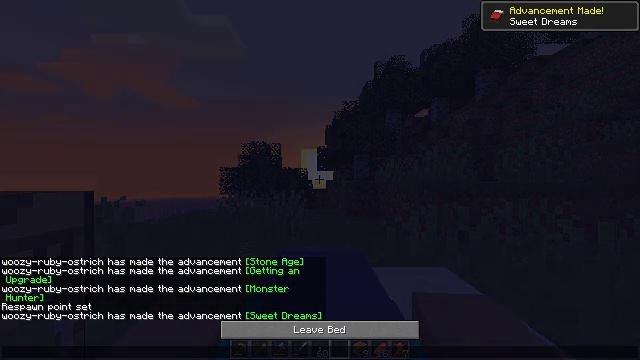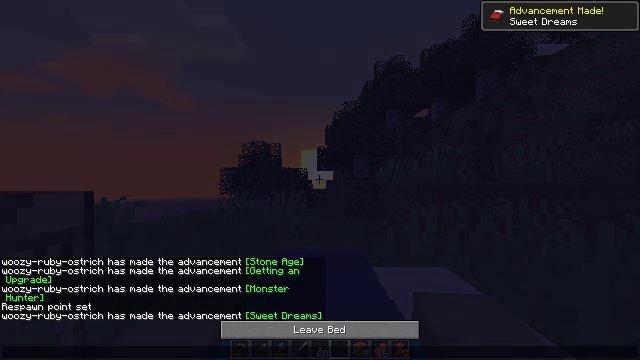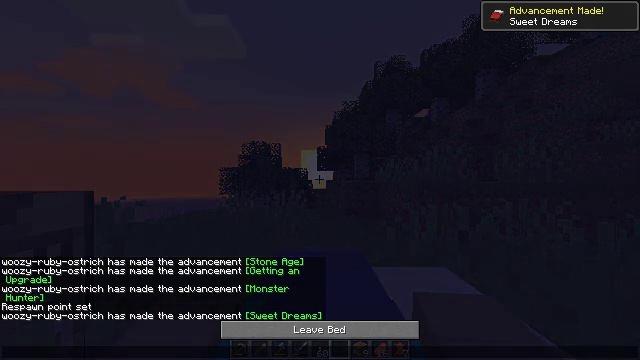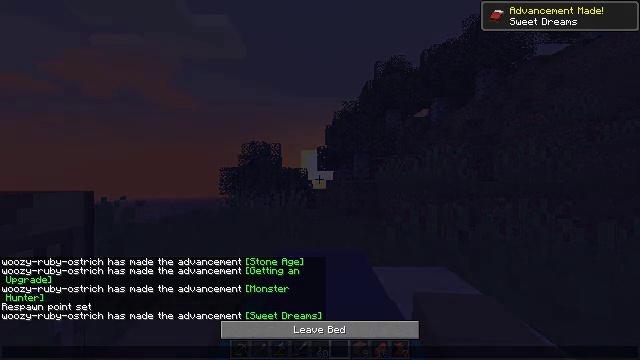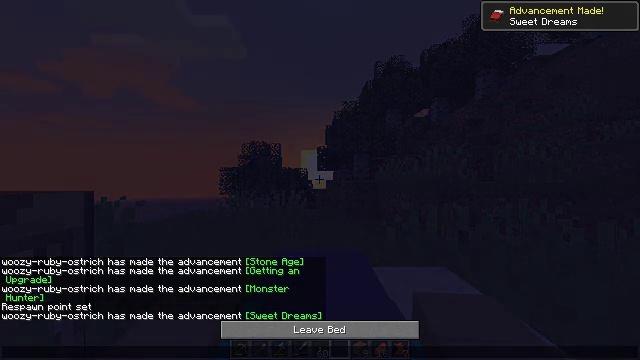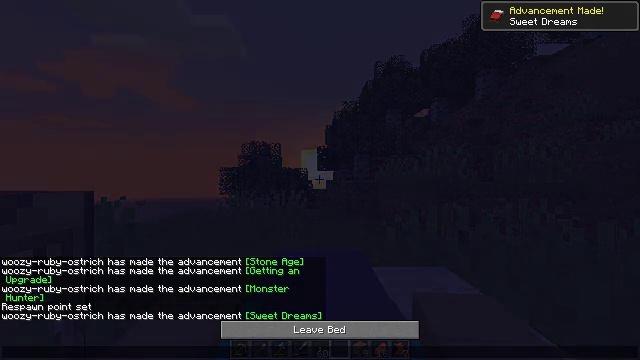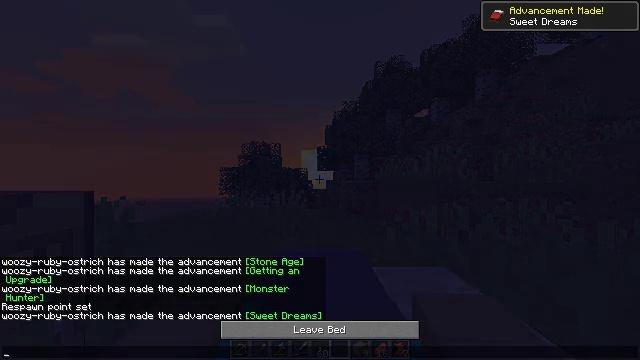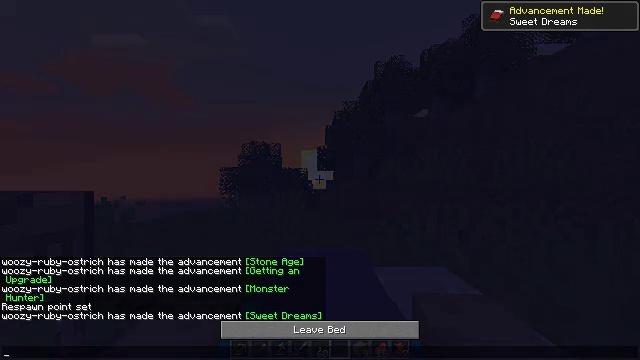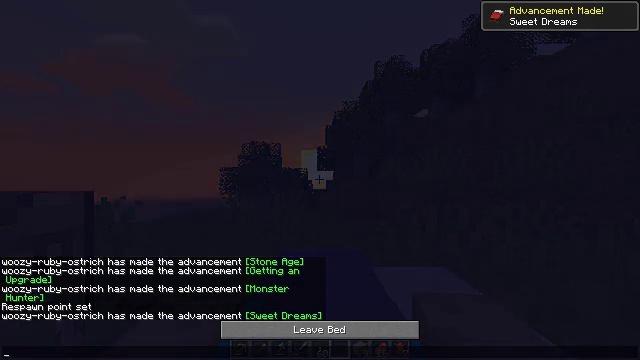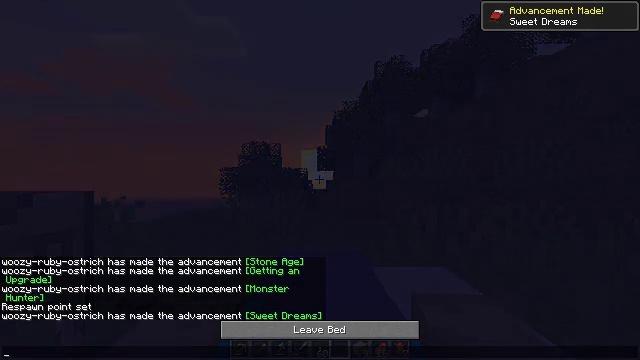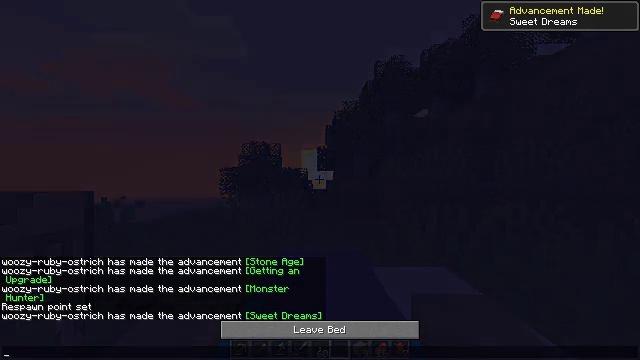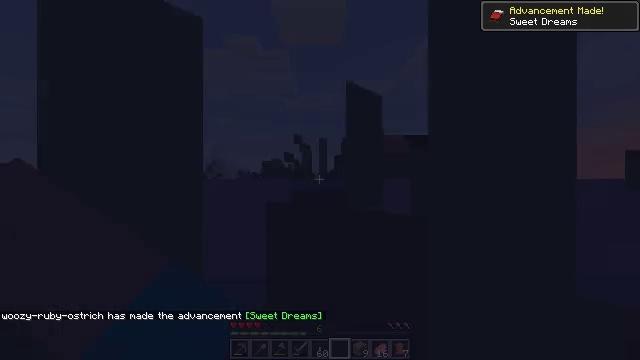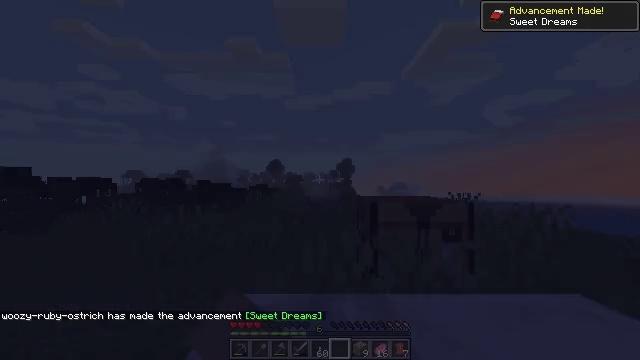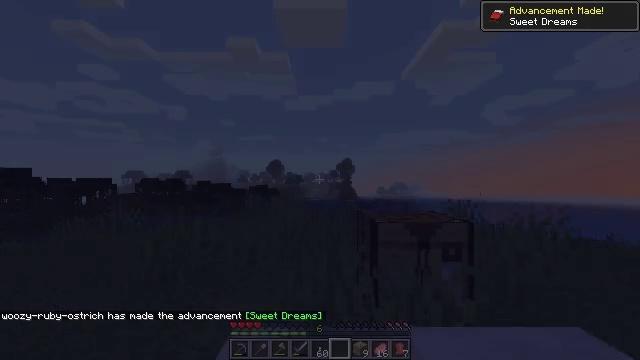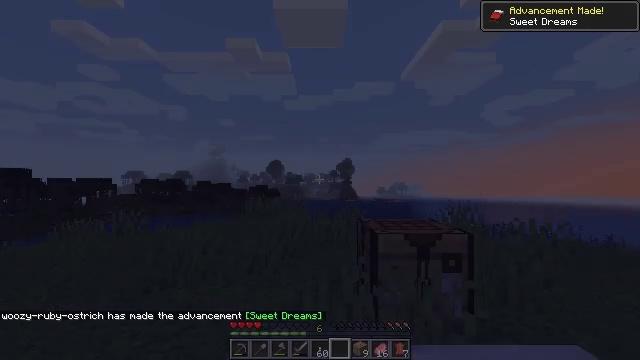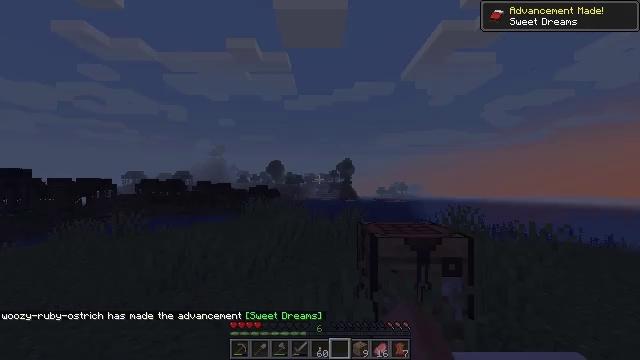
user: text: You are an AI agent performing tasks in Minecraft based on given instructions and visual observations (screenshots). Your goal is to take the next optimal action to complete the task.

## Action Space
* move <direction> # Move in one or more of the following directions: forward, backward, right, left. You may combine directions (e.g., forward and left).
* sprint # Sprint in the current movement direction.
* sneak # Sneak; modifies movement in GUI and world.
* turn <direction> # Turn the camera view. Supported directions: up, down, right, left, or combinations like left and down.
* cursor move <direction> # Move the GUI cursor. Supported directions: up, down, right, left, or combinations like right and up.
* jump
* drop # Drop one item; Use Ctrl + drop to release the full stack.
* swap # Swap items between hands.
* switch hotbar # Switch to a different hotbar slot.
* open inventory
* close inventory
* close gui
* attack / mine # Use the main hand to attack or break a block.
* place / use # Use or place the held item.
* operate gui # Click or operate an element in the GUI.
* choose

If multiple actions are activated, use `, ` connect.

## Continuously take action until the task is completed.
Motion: motion action
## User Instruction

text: Break the white bed to relocate it.
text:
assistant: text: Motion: no_op
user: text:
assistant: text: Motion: no_op
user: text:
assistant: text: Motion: no_op
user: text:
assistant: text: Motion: no_op
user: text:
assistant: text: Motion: no_op
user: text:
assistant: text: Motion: no_op
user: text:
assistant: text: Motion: no_op
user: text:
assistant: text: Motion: no_op
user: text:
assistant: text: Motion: no_op
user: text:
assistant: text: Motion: no_op
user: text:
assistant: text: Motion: no_op
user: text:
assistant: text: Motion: close gui
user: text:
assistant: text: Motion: no_op
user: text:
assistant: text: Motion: no_op
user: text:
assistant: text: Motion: no_op
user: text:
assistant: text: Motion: no_op
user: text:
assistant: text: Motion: no_op
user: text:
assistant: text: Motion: no_op
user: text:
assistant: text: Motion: no_op
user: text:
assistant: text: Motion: no_op
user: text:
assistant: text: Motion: no_op
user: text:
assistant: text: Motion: no_op
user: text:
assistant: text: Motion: no_op
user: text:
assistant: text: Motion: no_op
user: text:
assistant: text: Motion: no_op
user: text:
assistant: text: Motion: no_op
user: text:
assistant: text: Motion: no_op
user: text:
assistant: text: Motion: no_op
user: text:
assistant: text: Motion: no_op
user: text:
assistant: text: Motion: no_op